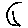
Label: moon